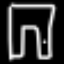
Label: pants